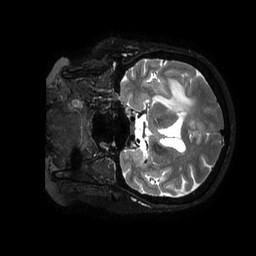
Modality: T2w
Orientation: coronal
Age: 66
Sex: female
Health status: ill
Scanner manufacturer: philips
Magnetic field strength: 3 T
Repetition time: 3.5 s
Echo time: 0.3 s